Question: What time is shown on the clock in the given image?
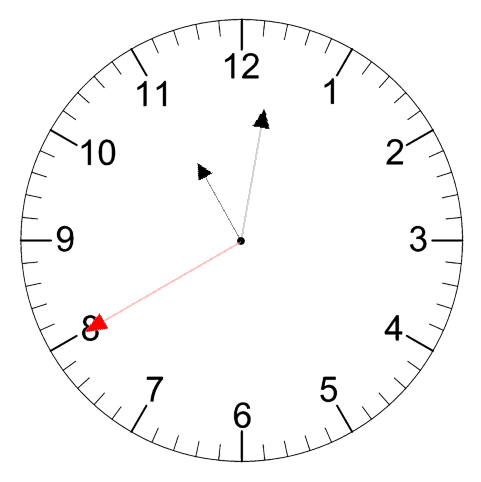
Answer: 11:01:40